Question: I'm using Boostrap 3.2.0's remote modal, but it makes some kind of white window in the background - how can I remove it?
Modal.html:
'''
<a data-toggle="modal" href="Modal-Content.html" data-target="#MyModal">Modal Popup</a>
<div class="modal fade" id="MyModal" tabindex="-1" role="dialog" aria-labelledby="MyModalLabel" aria-hidden="true">
<div class="modal-dialog">
<div class="modal-content">
<!-- // -->
</div>
</div>
</div>
'''
Modal-Content.html:
'''
<div class="modal-dialog">
<div class="modal-content">
<div class="modal-header">
<button type="button" class="close" data-dismiss="modal" aria-hidden="true">&times;</button>
<h4 class="modal-title">My Modal Preview</h4>
</div>
<div class="modal-body">
<p>Some external content here.</p>
</div>
<div class="modal-footer">
<button type="button" class="btn btn-default" data-dismiss="modal">Close</button>
</div>
</div>
</div>
'''
Screenshot:

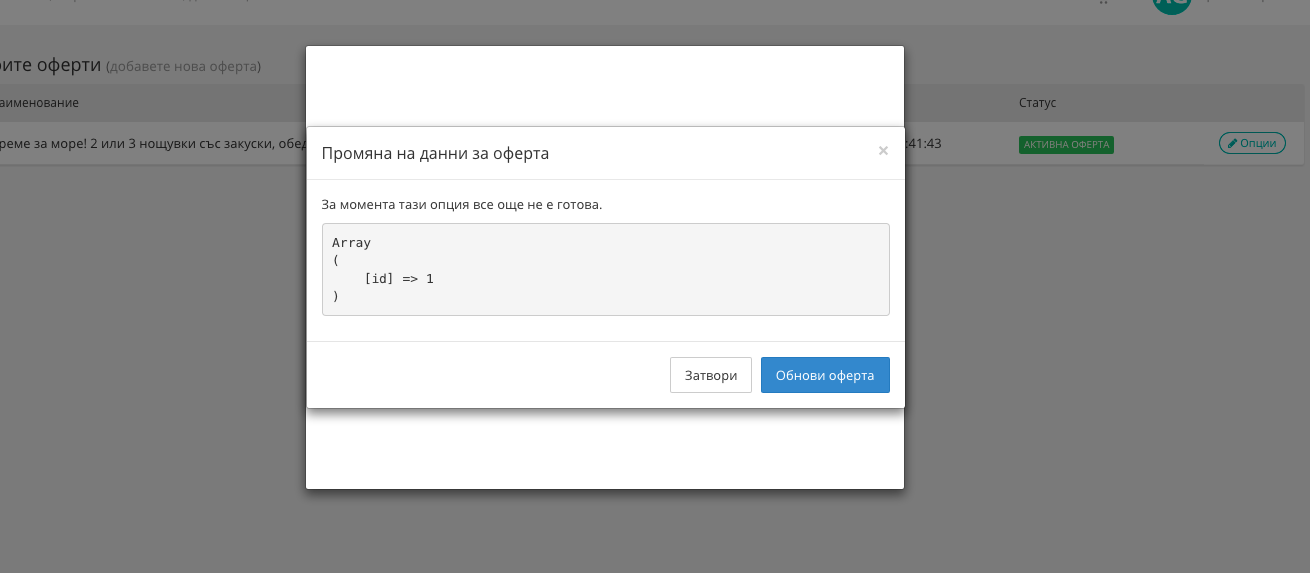
Answer: you have a modal inside your modal, try:
'''
<!-- Modal.html: -->
<a data-toggle="modal" href="Modal-Content.html" data-target="#MyModal">Modal Popup</a>
<div class="modal fade" id="MyModal" tabindex="-1" role="dialog" aria-labelledby="MyModalLabel" aria-hidden="true">
<div class="modal-dialog">
<div class="modal-content">
<!-- // -->
</div>
</div>
</div>
<!-- Modal-Content.html: -->
<div class="modal-header">
<button type="button" class="close" data-dismiss="modal" aria-hidden="true">&times;</button>
<h4 class="modal-title">My Modal Preview</h4>
</div>
<div class="modal-body">
<p>Some external content here.</p>
</div>
<div class="modal-footer">
<button type="button" class="btn btn-default" data-dismiss="modal">Close</button>
</div>
'''